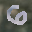
Label: 6